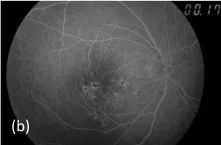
Right . Early.
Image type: ophthalmic_imaging (ophthalmic_angiography)